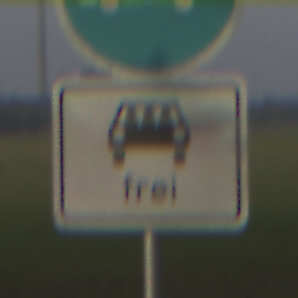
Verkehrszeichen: MehrfachbesetzePersonenkraftwagenFrei
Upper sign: Busssonderstreifen
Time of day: SunriseSunset
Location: Outdoor (Suburban)
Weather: PartlyCloudy
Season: NotSpecified
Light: Natural